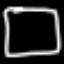
Label: square